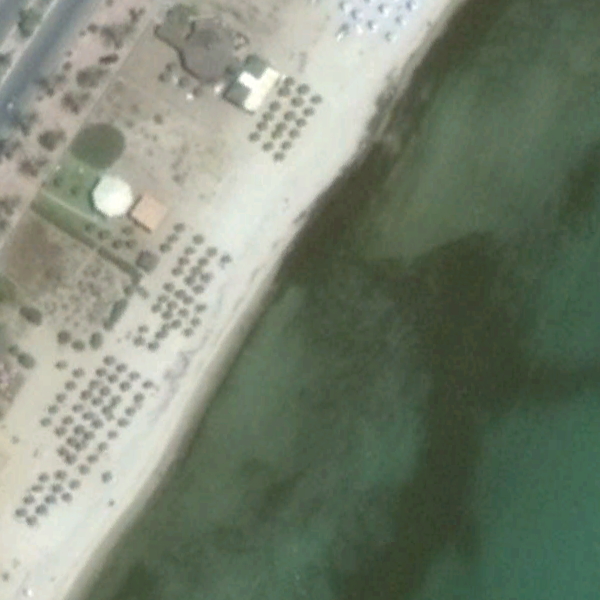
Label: Beach